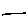
Label: line